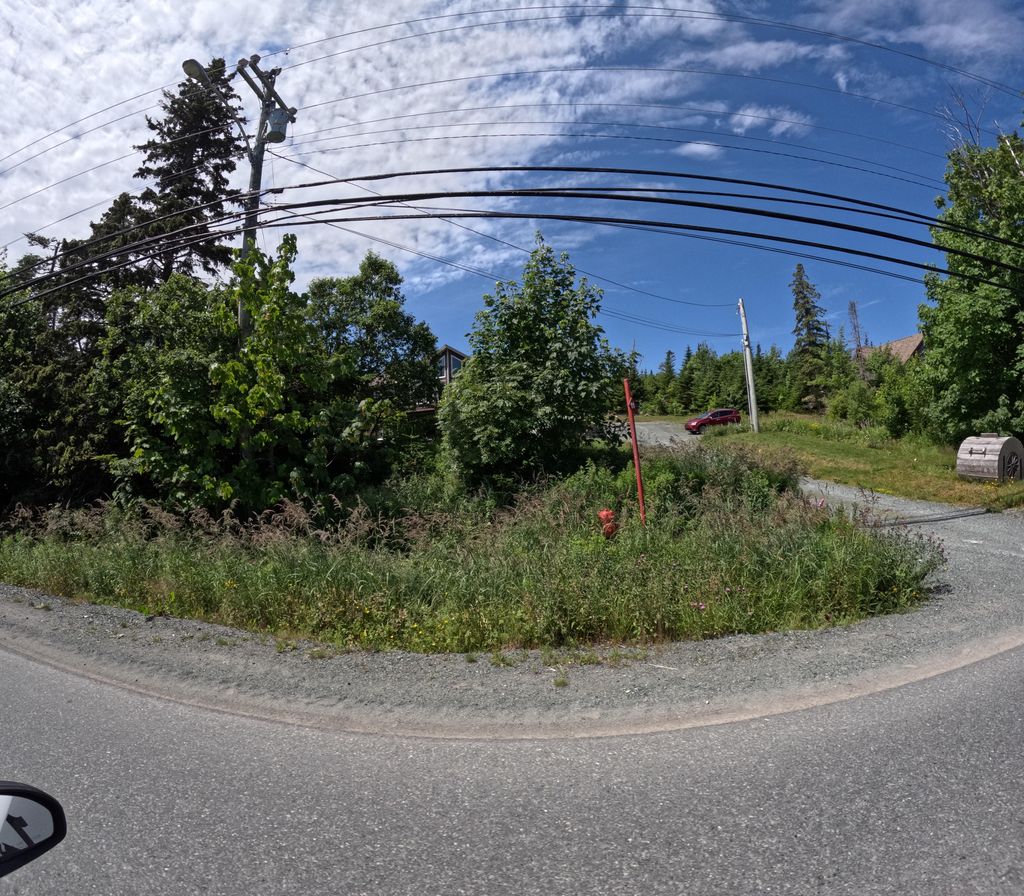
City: st_johns